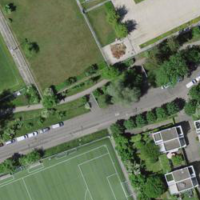
EUNIS habitat code: 53
Species observed at this site:
Gonepteryx rhamni